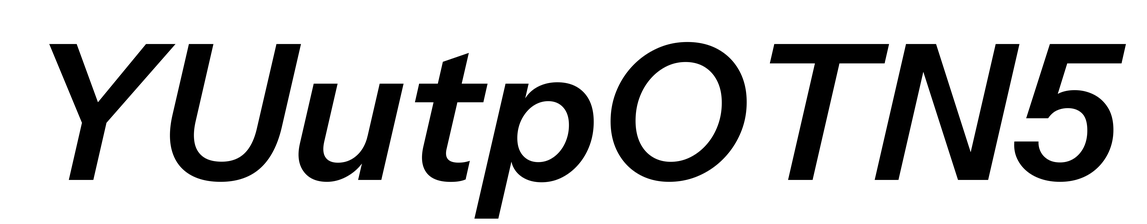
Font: InstrumentSans-Italic_SemiBold_Italic